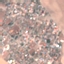
Label: Residential